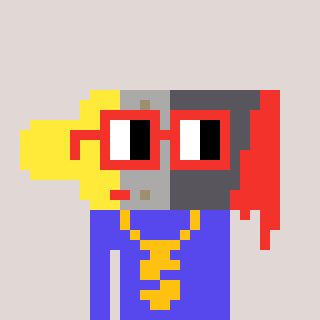
a pixel art character with square red glasses, a paintbrush-shaped head and a computerblue-colored body on a warm background